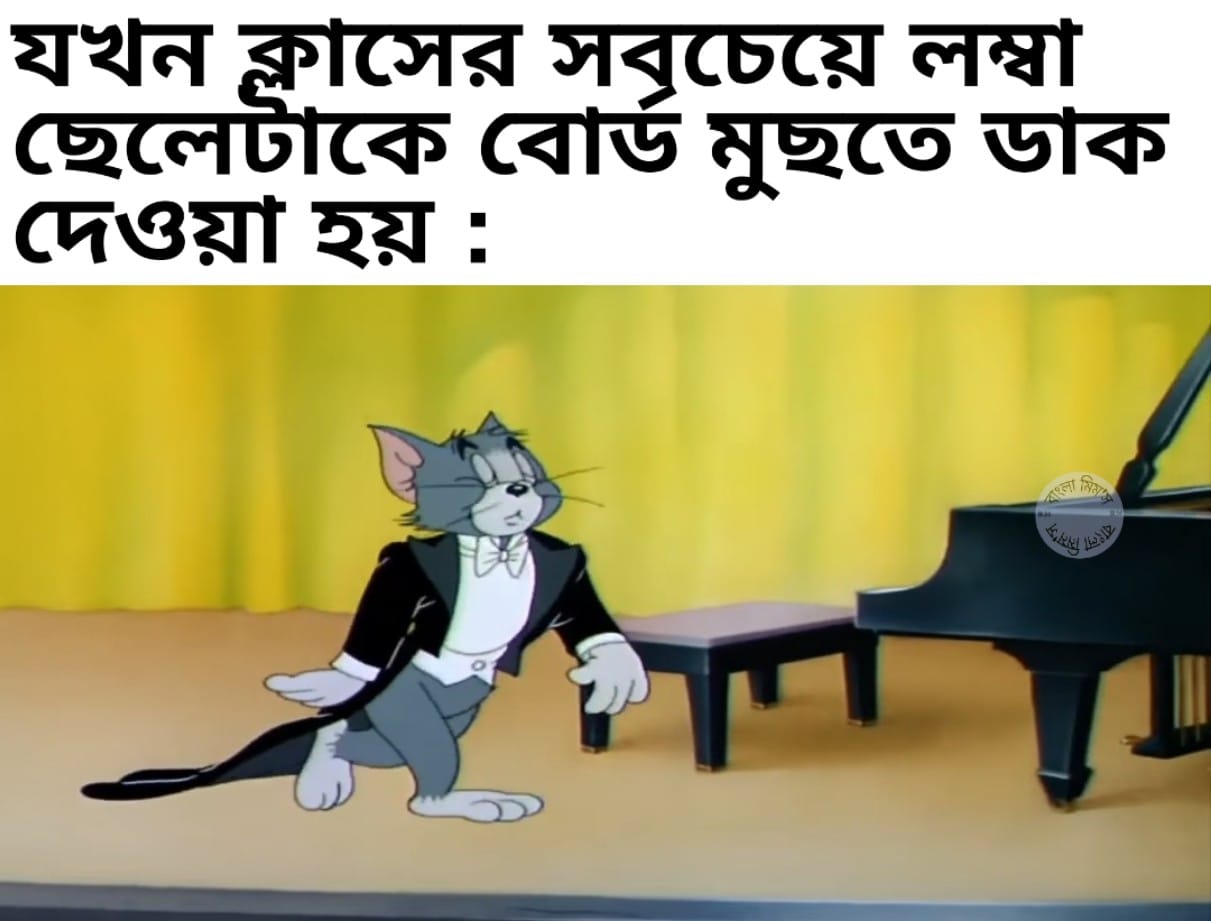
Caption: যখন ক্লাসের সবচেয়ে লম্বা ছেলেটাকে বোর্ড মুছতে ডাক দেওয়া হয়ঃ
Label: non-hate